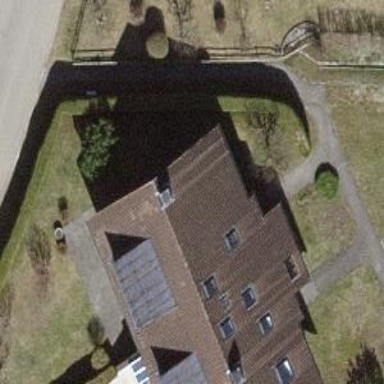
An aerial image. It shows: Building with ridge on the roof.